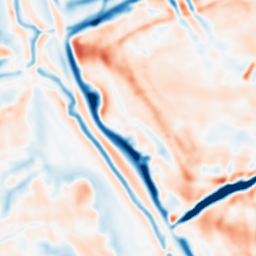
Category: multiscale
Decomposition family: dog_multiscale
Decomposition parameters: sigma_ratio: 1.4
n_scales: 4
base_sigma: 2
Upsampling method: regularized
Upsampling parameters: scale: 4
lambda_reg: 0.001
Upsampling scale: 4